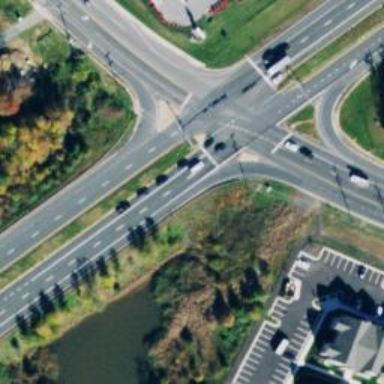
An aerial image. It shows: Trunk link highway.